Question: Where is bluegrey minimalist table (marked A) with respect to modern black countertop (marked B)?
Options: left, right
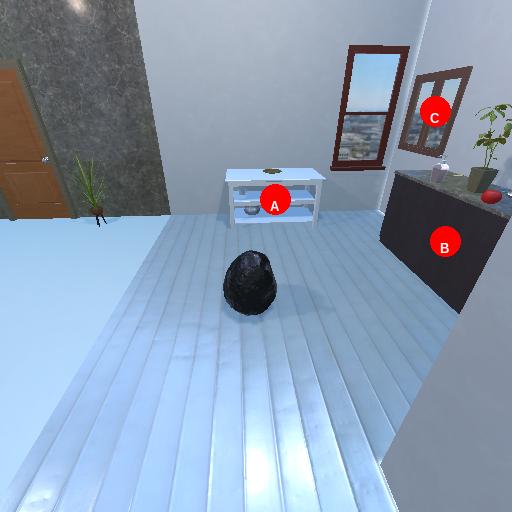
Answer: left